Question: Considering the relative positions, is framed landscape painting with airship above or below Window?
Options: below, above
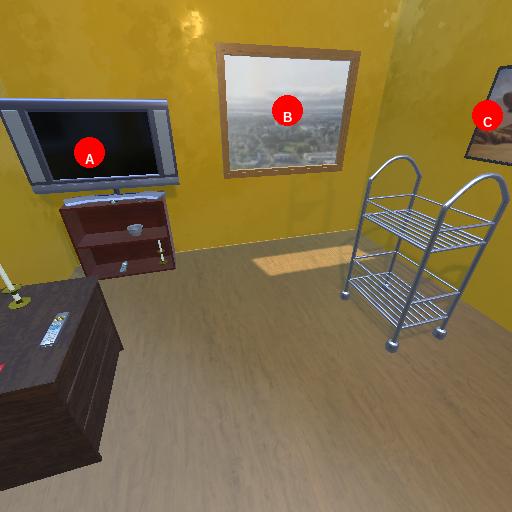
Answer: below